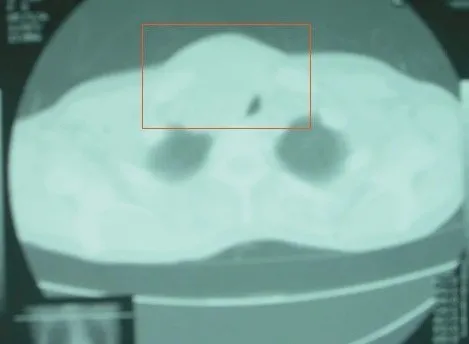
CT chest. Thyroid gland enlargement (right) with inhomogeneous contrast enhancement.
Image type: radiology (ct)